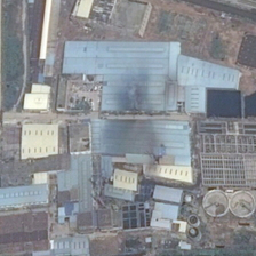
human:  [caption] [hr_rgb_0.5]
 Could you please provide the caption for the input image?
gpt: Some buildings are in the industrial area.

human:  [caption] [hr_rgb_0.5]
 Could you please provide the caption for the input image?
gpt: Some of the buildings are in the industrial area.

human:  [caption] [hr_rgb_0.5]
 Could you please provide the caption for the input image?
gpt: many fields near the industrial area near the road .

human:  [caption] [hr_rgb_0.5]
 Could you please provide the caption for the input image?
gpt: Industrial parks on the street are neatly arranged.

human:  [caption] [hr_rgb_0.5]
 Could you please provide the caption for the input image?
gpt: The industrial houses on the street are in good order.